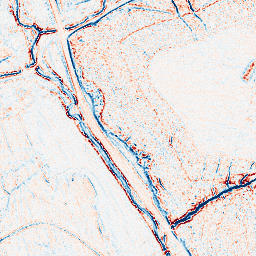
Category: edge_preserving
Decomposition family: bilateral
Decomposition parameters: d: 5
sigma_color: 100
sigma_space: 50
Upsampling method: bilinear
Upsampling parameters: scale: 2
Upsampling scale: 2